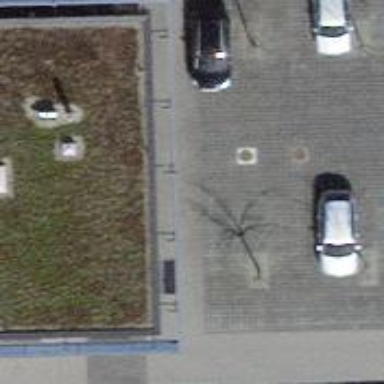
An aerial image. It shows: Bicycle parking area with stands available.